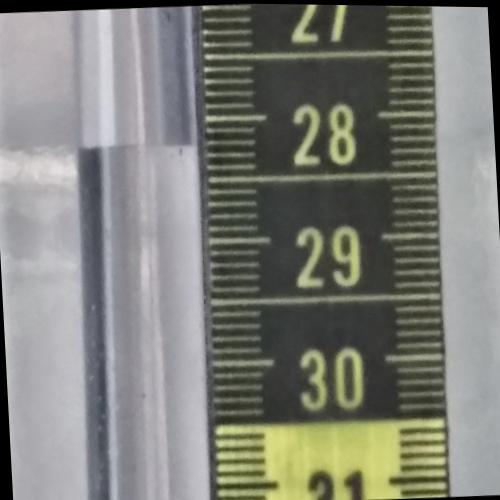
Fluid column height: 28.2 cm